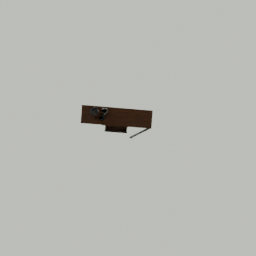
Label: furniture